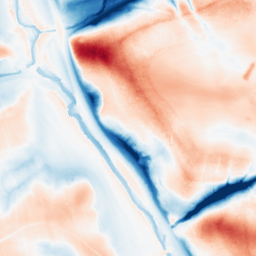
Category: classical
Decomposition family: gaussian_anisotropic
Decomposition parameters: sigma_x: 10
sigma_y: 20
Upsampling method: quartic
Upsampling parameters: scale: 2
Upsampling scale: 2